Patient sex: M
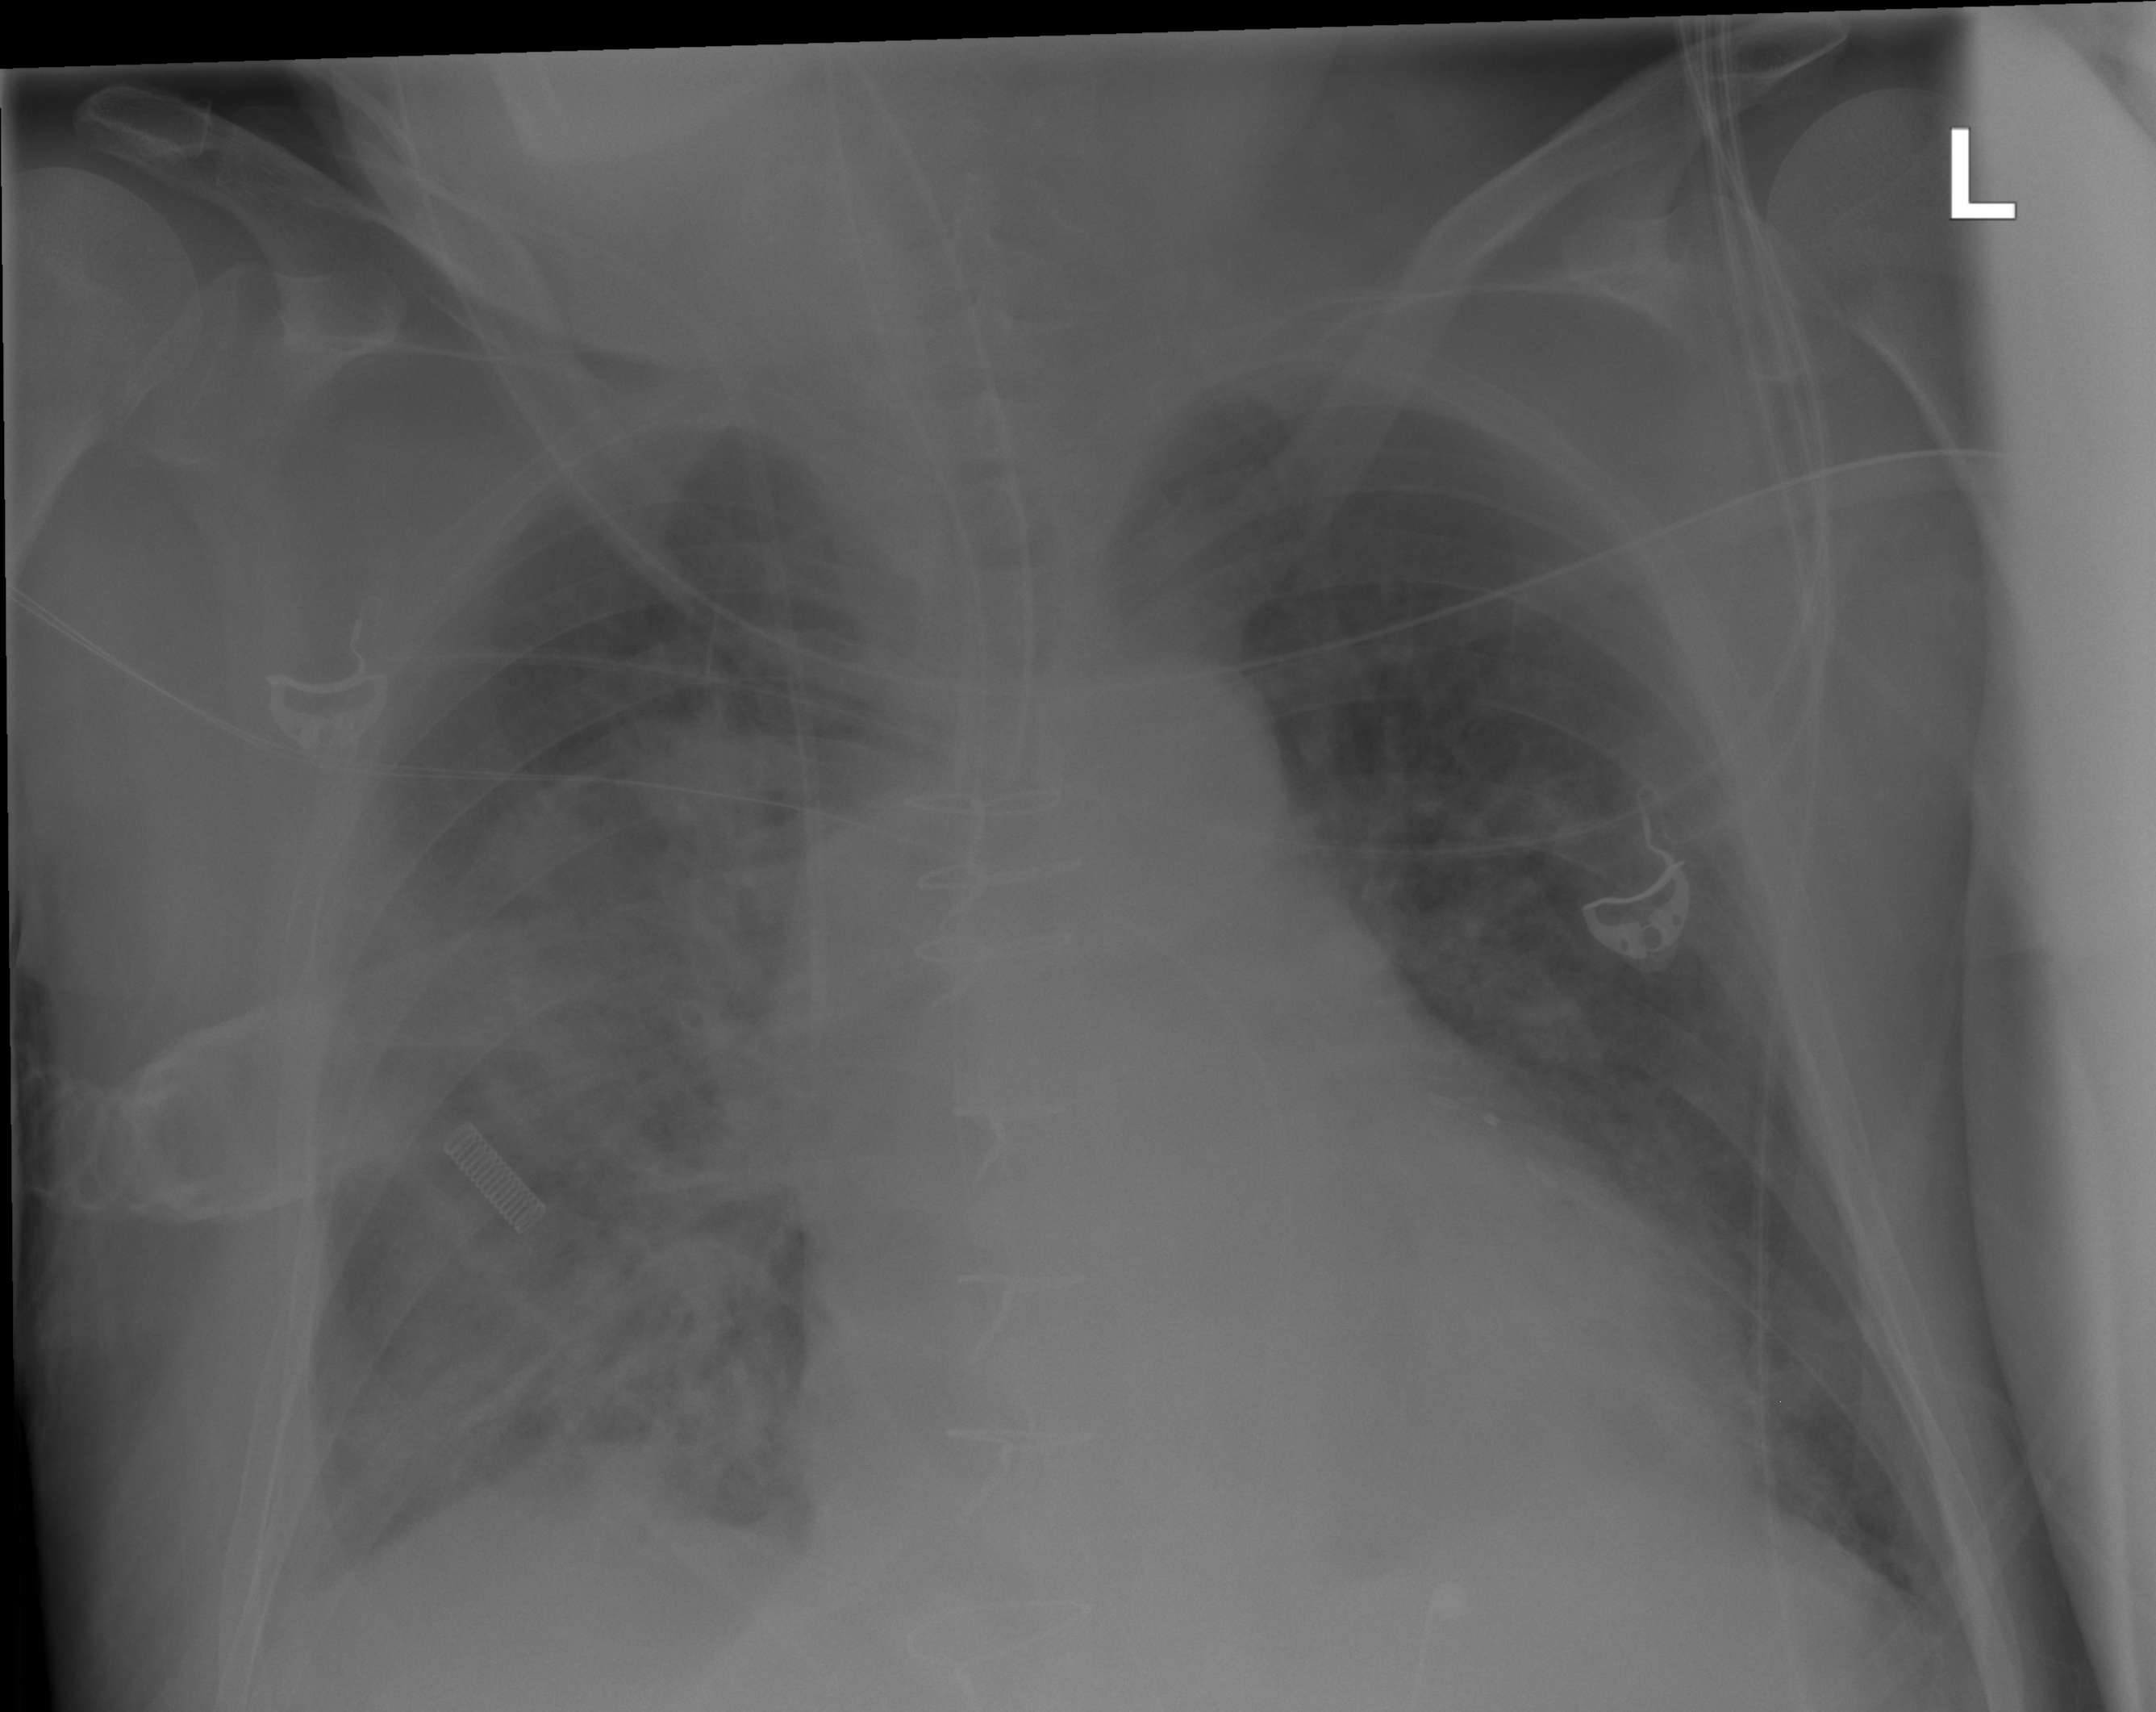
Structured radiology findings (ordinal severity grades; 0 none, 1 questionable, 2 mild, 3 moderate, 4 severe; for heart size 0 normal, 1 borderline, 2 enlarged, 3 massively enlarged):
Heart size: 2
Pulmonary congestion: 2
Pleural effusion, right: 0
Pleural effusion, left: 0
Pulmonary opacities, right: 2
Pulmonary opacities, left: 0
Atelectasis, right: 0
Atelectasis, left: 0